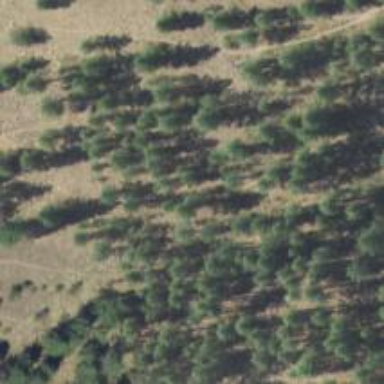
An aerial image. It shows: Path with excellent trail visibility.